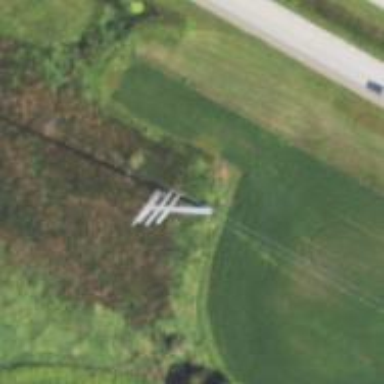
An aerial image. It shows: Power tower.